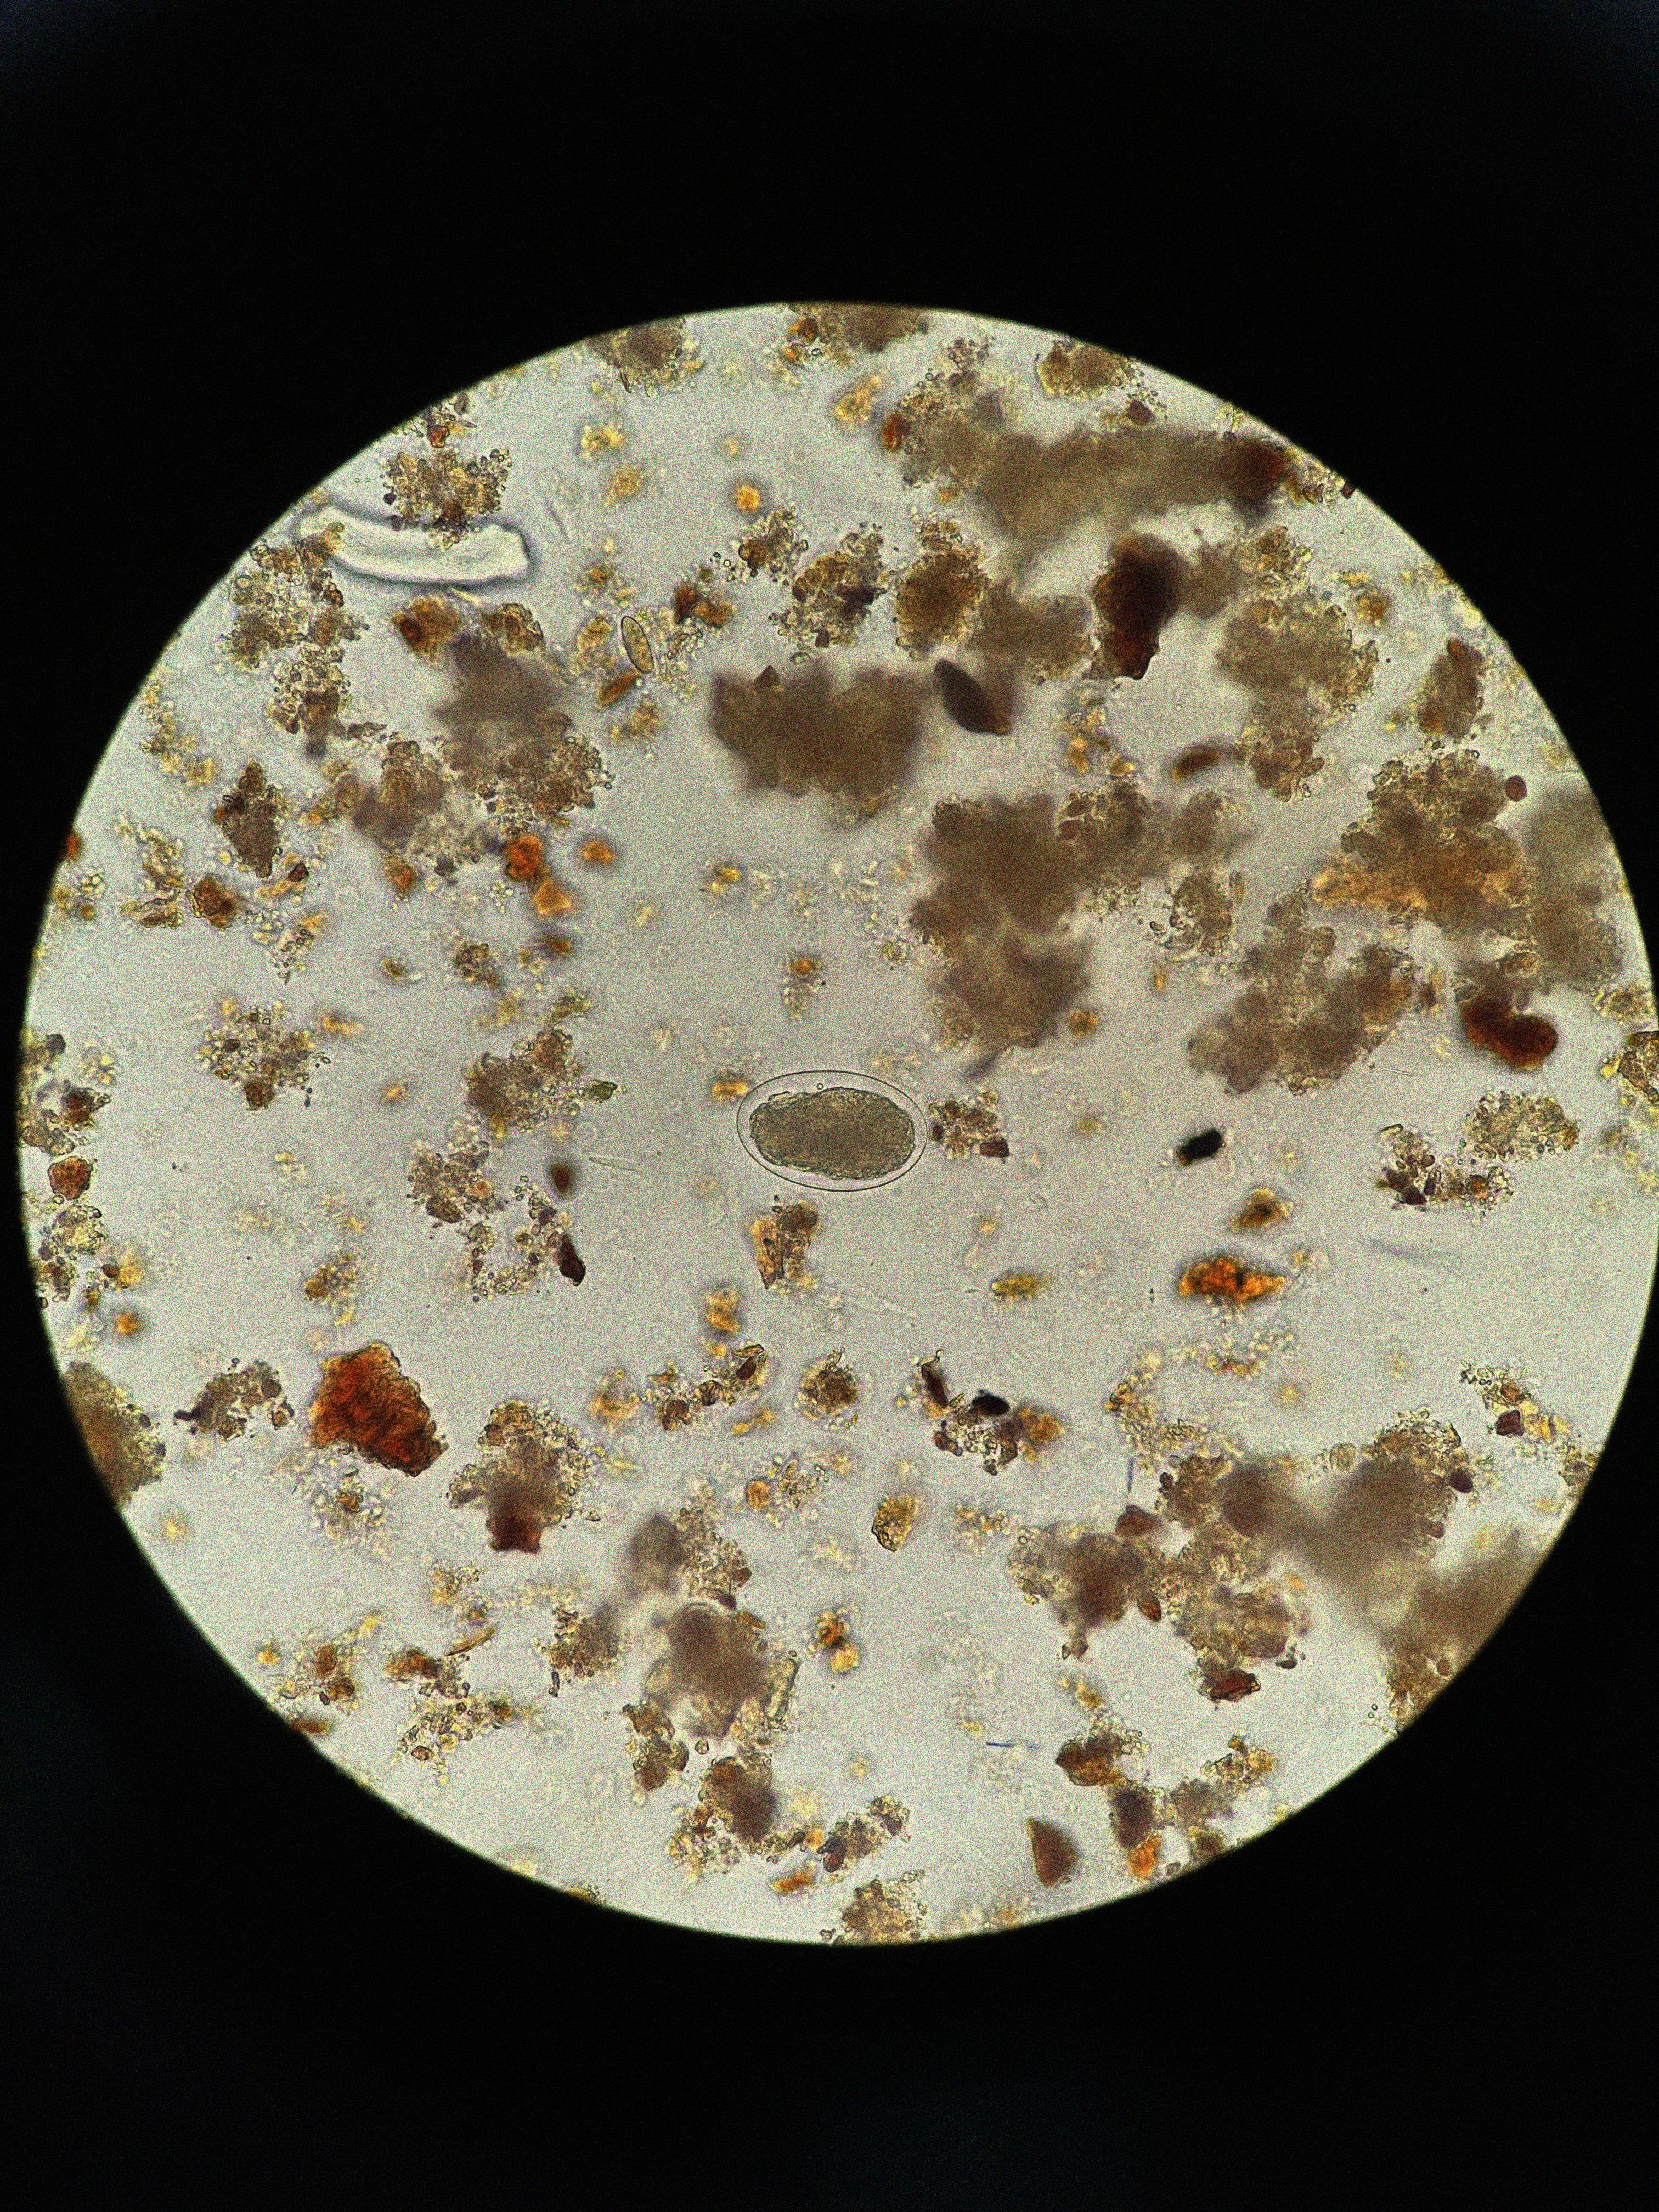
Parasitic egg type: Hookworm egg